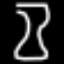
Label: hourglass